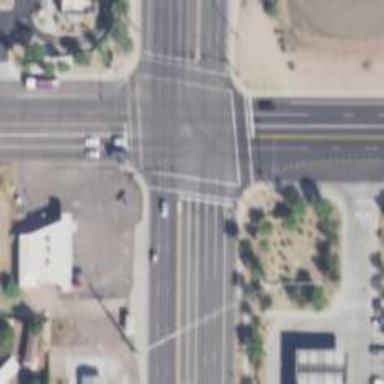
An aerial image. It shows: Solid stop line on the road.